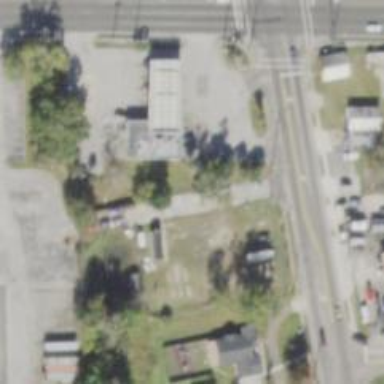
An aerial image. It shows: Convenience shop.